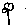
Label: flower